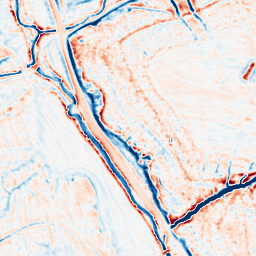
Category: multiscale
Decomposition family: dog_multiscale
Decomposition parameters: sigma_ratio: 1.4
n_scales: 5
base_sigma: 0.5
Upsampling method: linear_exact
Upsampling parameters: scale: 4
Upsampling scale: 4